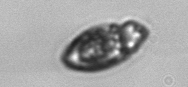
Label: Katodinium_or_Torodinium